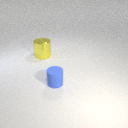
large yellow metal cylinder to the left of small blue rubber cylinder